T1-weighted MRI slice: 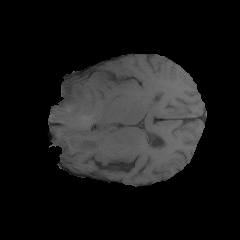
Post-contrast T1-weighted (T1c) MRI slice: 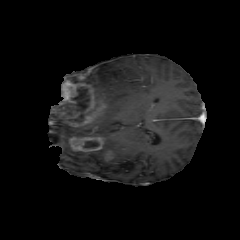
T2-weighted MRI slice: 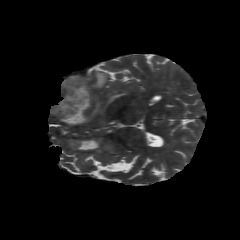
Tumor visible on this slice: yes